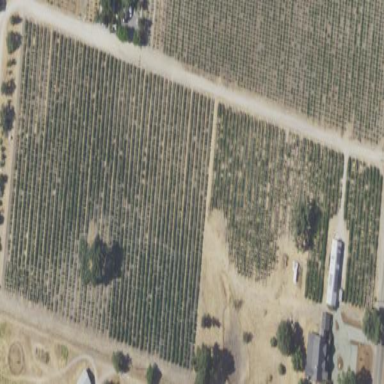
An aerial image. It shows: Vineyard with grape crops.